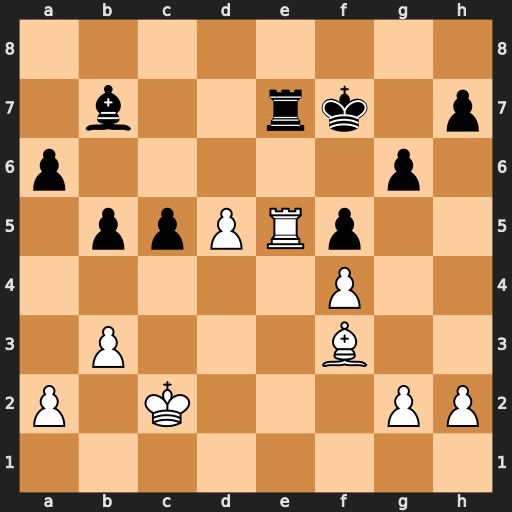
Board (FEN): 8/1b2rk1p/p5p1/1ppPRp2/5P2/1P3B2/P1K3PP/8
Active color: w
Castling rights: -
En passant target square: -
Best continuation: Rxe7+ Kxe7 d6+ Kxd6 Bxb7